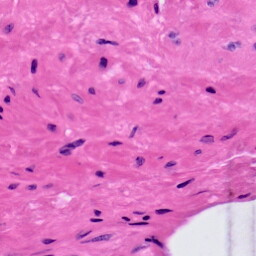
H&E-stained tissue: Prostate